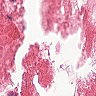
Metastatic tissue present: no